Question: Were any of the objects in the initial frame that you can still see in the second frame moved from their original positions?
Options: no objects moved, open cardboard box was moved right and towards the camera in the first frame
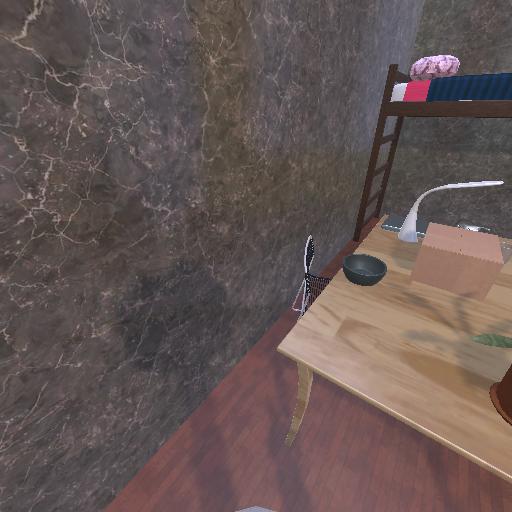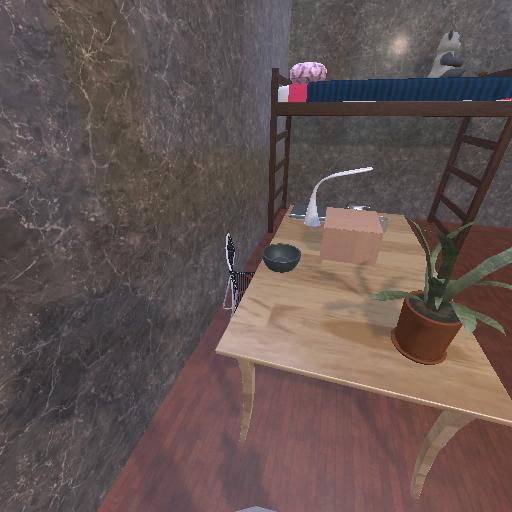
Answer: no objects moved